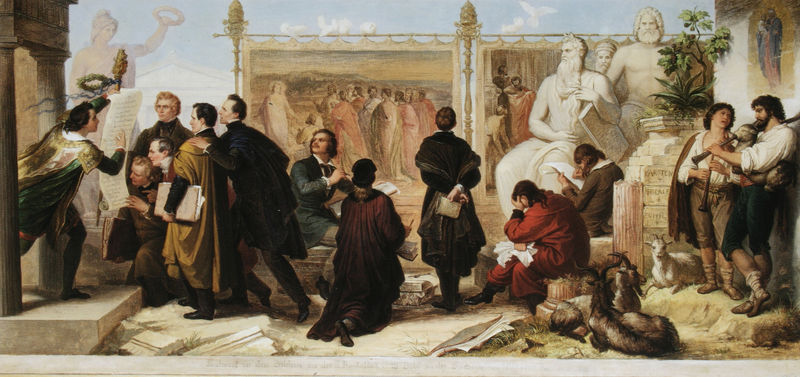
Titel: Die Künstler erhalten Aufträge durch Ludwig I.
Künstler: Wilhelm von Kaulbach
Standort: München
Institution: Neue Pinakothek
Schlagwörter: blau, dunkel, feder, gemälde, gott, gruppe, himmel, mann, nackt, umhang, weiß, wolken, menschen, ocker, sitzen, bewegung, bunt, frankreich, marmor, männer, schwarz, szene, säule, säulen, zeichnung, rot, tiere, beige, herren, leute, alt, bart, hose, wand, band, samt, diskutieren, gelehrte, gesten, vorhang, öl, boden, figur, gold, haare, mantel, blatt, musik, musiker, pflanzen, theater, england, locken, bauern, kanneliert, skulptur, schrift, bilder, bücher, papier, modell, italien, schule, idylle, amerika, markt, besucher, bühnenbild, figuren, kissen, dichter, musizieren, wandmalerei, atelier, maler, melancholie, stufe, zeigen, betrachter, ruine, antike, moses, buch, glaube, tauben, künstler, streit, text, knien, mäntel, kranz, lorbeer, lorbeerkranz, malen, modelle, rom, flöte, besuch, verzweiflung, skulpturen, statuen, singen, zeichnen, jesus, brief, götter, zeus, krönung, tapisserie, poussin, schriftrolle, kniebundhose, heilige, studieren, hermes, studium, lernen, dudelsack, skizzen, maria, madonna, bote, bock, klassik, hirten, ziegenbock, ziege, flöten, weise, akademie, verkündigung, römisch, ziegen, lehre, verfassung, skultpur, schriftrollen, pläne, aquarel, studenten, bavaria, verzerrt, mose, steinböcke, eile, skulturen, antikisieren, gobelins, wandteppiche, poseidon, vorbild, sackpfeife, monumentalfiguren, mantel umhang, iegen, man kann das nicht erkennen!!!, philosphen, kranze, griechienland, meänner, bagpipe, amria, studienreise, gelherter, heiligengemälde, rederijker